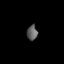
Tissue: lung
Cell type: Epithelial cells
Senescence score: 0.1733
Nuclear area (px): 156
Mean DAPI intensity: 93